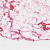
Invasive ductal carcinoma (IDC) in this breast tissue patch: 0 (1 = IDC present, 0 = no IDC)